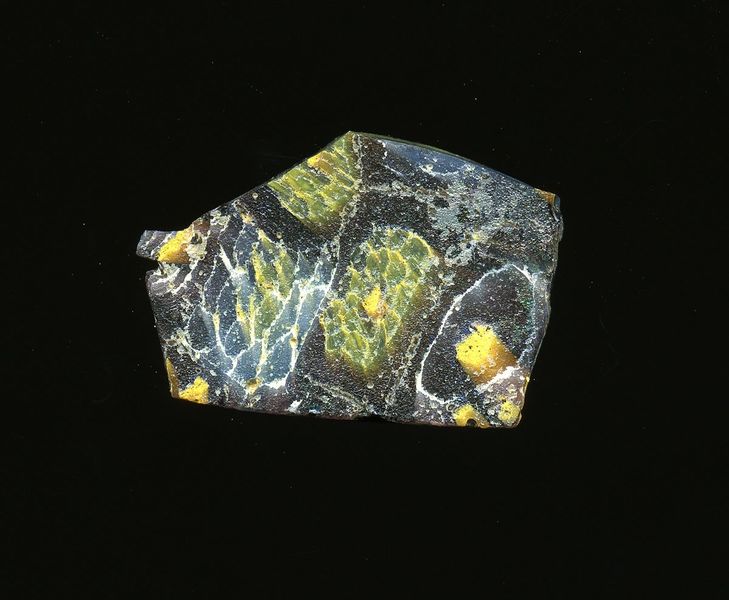
Titel: Fragment eines Gefäßes
Standort: Hamburg
Institution: Museum für Kunst und Gewerbe Hamburg
Schlagwörter: glas, antike, technik, kaiserzeit, aufbewahrung, blumenornamente, schankgeschirr, gefäß, behälter, frühe kaiserzeit, prinzipat, römische, millefiori, mittlere, späte